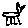
Label: cat